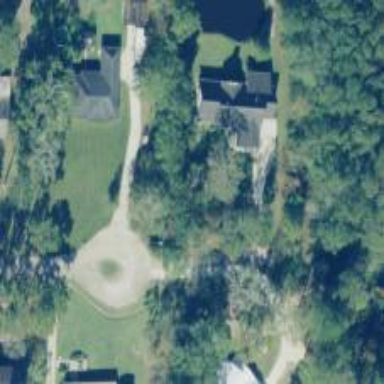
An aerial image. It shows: Driveway.